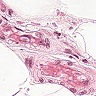
Metastatic tissue present: no